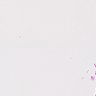
Metastatic tissue present: no